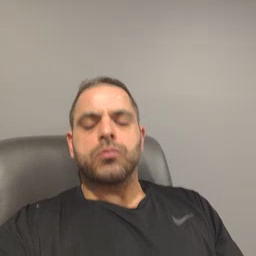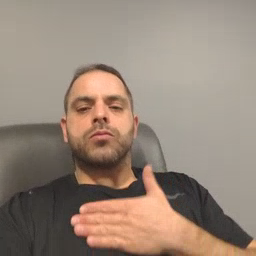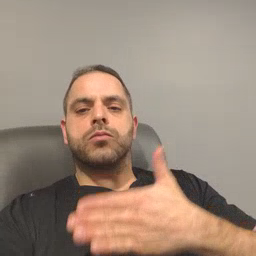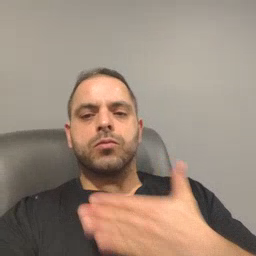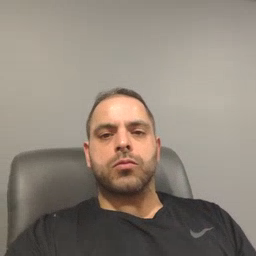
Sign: happy